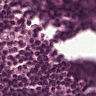
Metastatic tissue present: no